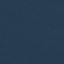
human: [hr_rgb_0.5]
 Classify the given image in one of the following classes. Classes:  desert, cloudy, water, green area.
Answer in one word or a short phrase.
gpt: water